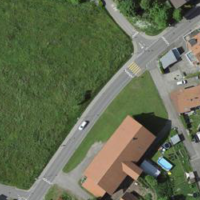
EUNIS habitat code: 55
Species observed at this site:
Erinaceus europaeus